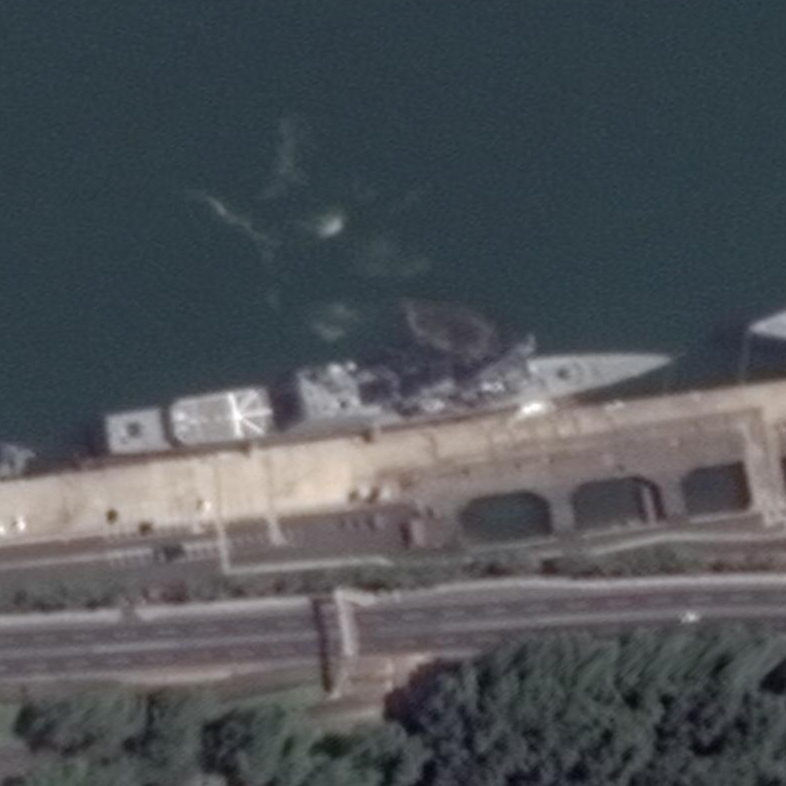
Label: cruiser